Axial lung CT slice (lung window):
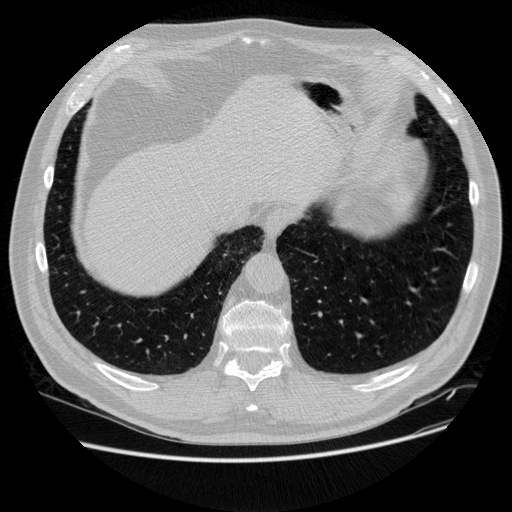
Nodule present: no